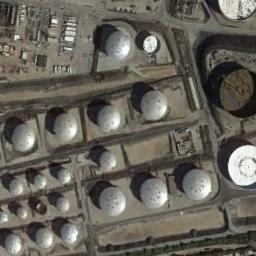
Label: storage tanks